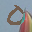
Label: 0